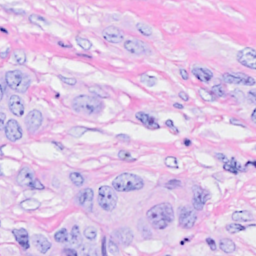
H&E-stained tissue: Breast